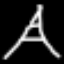
Label: The Eiffel Tower